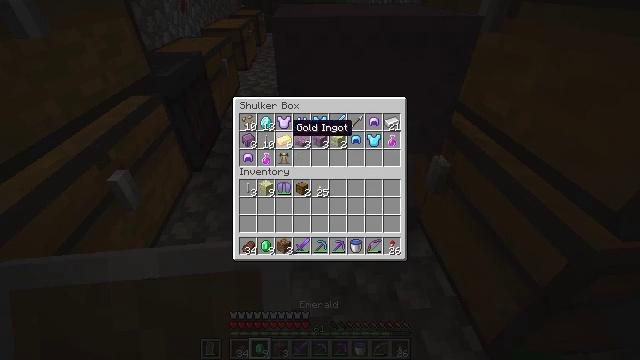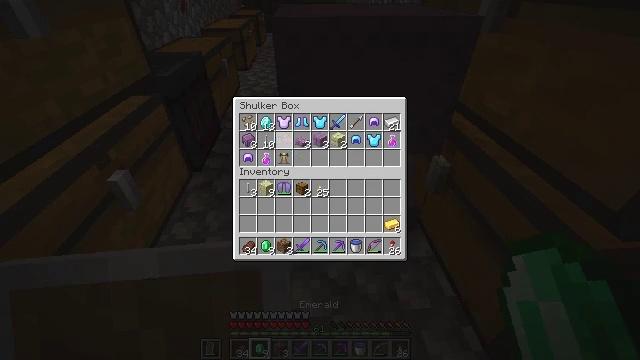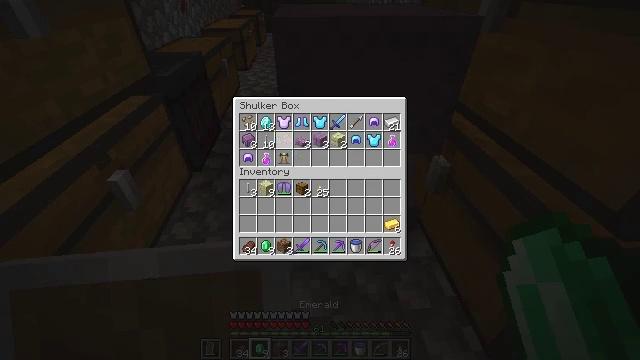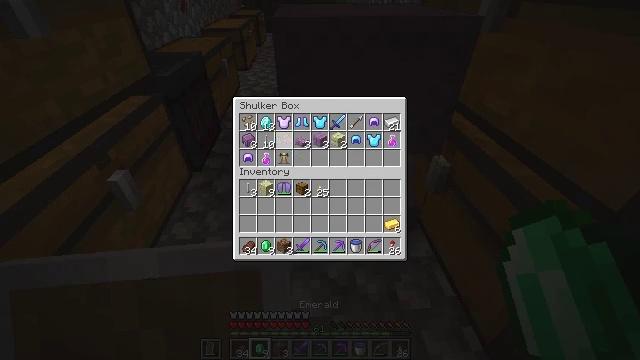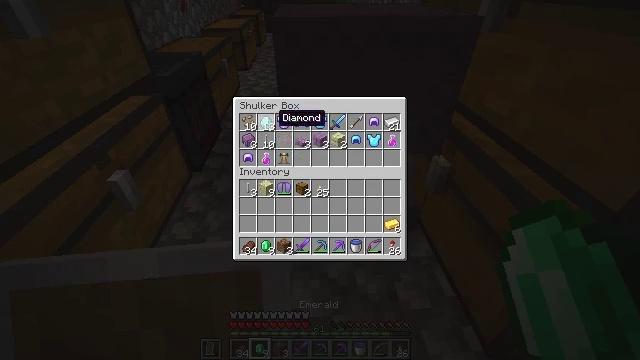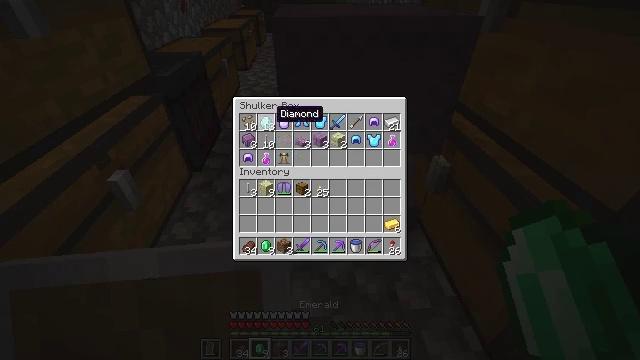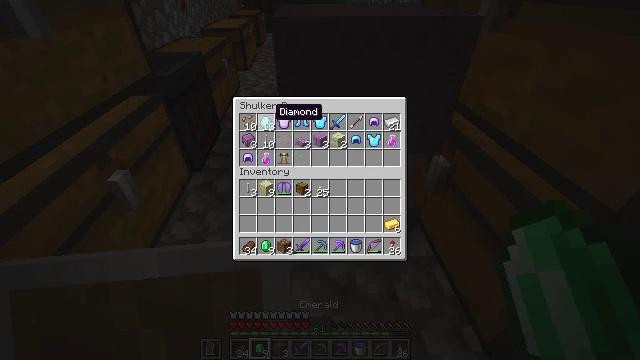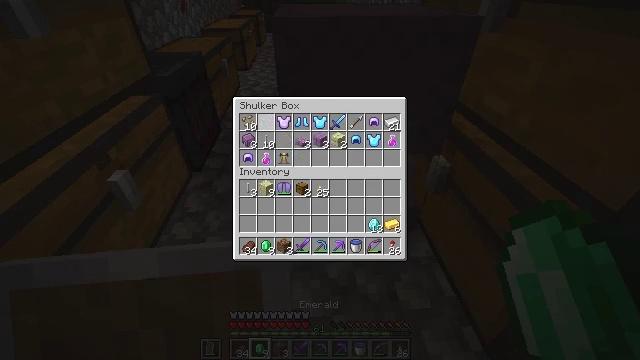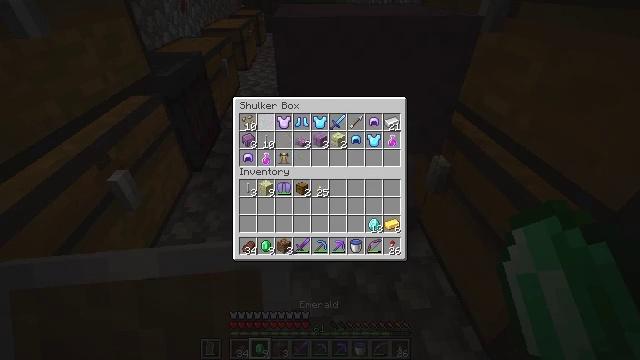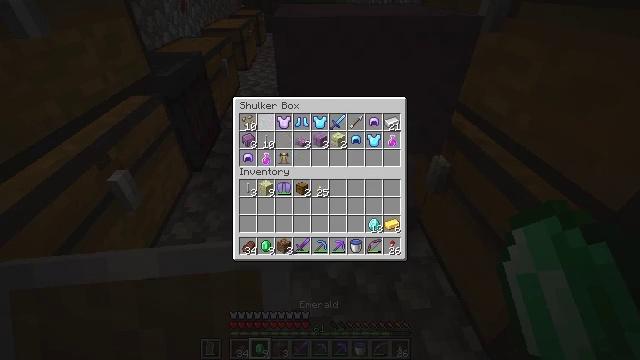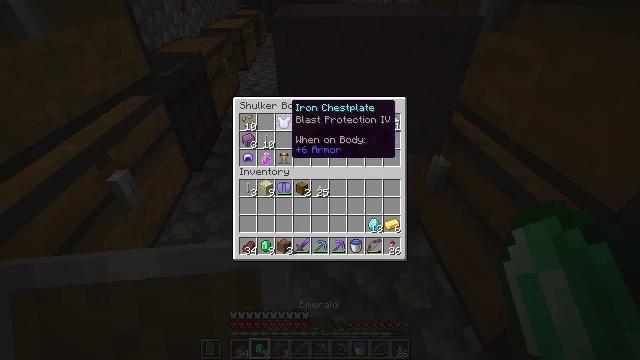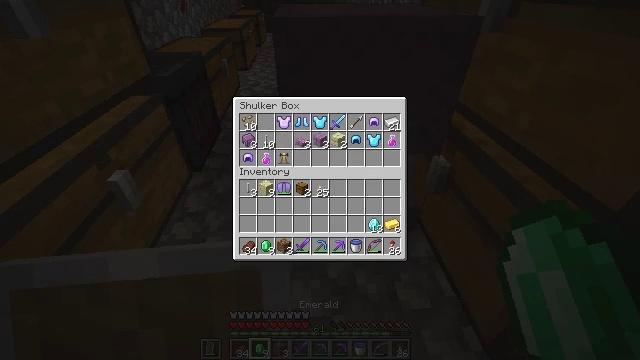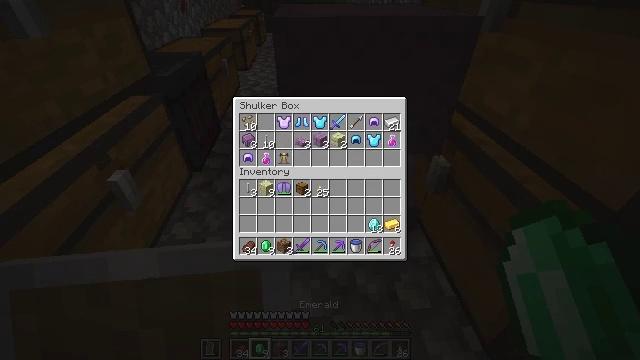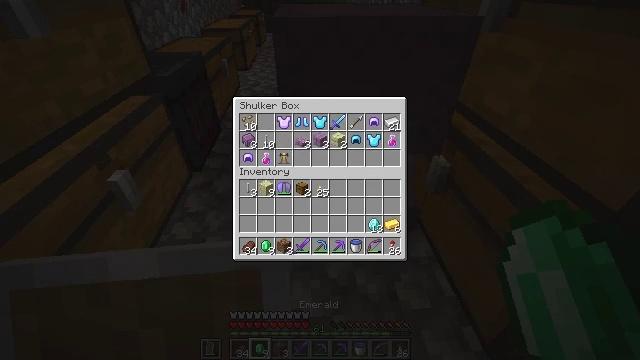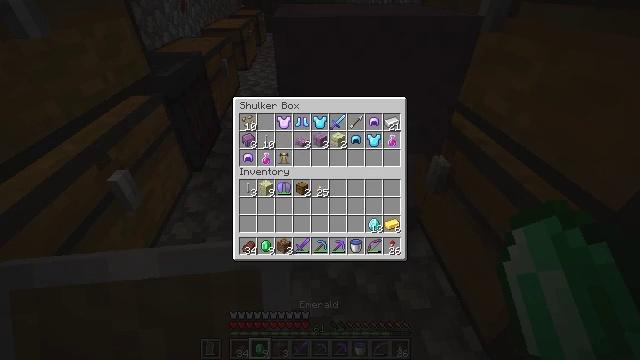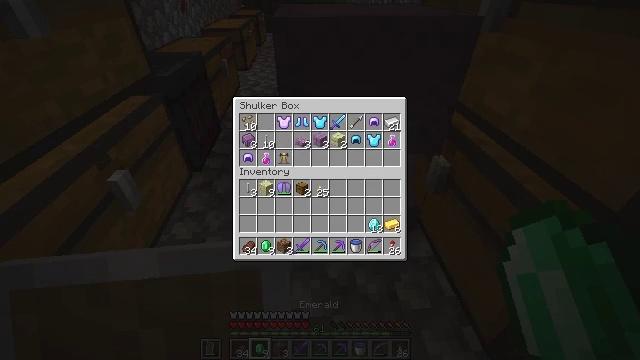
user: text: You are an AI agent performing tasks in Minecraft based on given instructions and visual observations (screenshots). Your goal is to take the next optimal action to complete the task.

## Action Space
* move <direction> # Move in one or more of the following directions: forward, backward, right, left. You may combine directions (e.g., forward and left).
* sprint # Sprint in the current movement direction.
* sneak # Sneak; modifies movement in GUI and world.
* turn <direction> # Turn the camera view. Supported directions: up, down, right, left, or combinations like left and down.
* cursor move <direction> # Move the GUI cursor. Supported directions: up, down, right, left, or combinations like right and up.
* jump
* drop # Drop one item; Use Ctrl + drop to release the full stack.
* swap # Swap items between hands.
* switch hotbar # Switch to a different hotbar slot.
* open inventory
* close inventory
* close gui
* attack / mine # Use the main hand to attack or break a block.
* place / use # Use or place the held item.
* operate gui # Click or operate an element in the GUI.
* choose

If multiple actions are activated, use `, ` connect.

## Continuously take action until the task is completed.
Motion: motion action
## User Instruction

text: Collect the shulker box to move it.
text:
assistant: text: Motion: sneak, use / place
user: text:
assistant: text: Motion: sneak, use / place
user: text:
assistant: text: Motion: sneak, use / place
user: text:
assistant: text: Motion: sneak, turn left and up
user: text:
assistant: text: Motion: sneak
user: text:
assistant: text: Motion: sneak
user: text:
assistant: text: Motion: sneak, use / place
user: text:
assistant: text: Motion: sneak, use / place
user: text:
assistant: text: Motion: sneak
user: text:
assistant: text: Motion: sneak, turn right
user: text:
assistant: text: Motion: sneak, turn right
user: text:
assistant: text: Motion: sneak, turn right and up
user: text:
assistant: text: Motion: sneak, turn right
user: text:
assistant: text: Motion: sneak, turn right
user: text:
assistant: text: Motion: sneak, turn right
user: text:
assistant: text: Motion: sneak
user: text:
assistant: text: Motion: sneak
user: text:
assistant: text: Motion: sneak
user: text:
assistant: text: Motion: sneak
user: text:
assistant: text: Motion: sneak, turn right
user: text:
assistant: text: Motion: sneak
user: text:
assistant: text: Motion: sneak
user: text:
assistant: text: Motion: sneak
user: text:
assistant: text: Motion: sneak
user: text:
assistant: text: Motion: sneak
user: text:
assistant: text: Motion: sneak
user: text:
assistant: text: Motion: sneak
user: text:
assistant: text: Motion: sneak
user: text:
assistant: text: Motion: sneak
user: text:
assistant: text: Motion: sneak